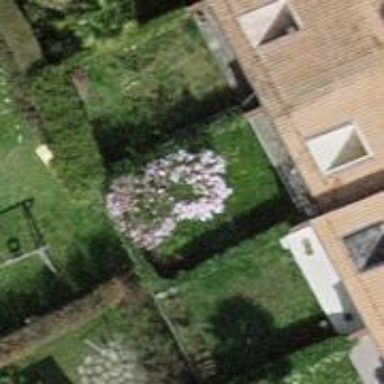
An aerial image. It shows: Garden enclosed by fence.